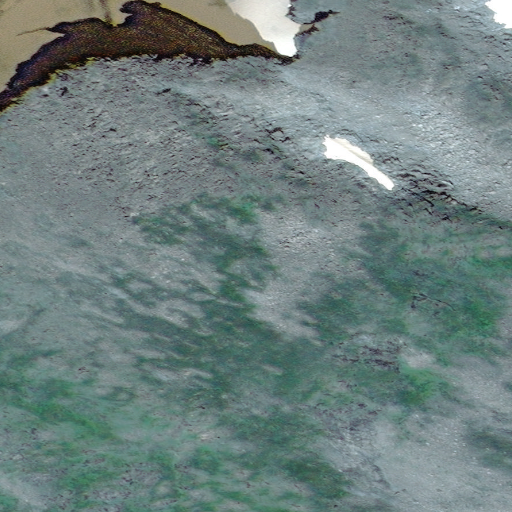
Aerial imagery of mountain in Alaska named Porter Peak containing only unknown